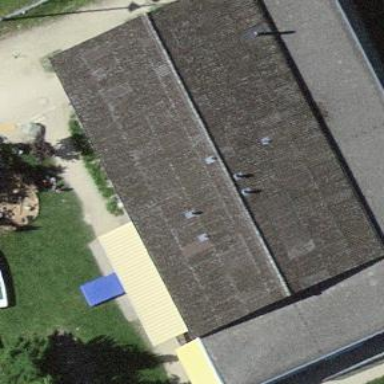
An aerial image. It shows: School building with gabled roof.